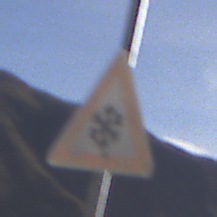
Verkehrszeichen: SchneeOderEisglaette
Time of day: MorningAfternoon
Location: Outdoor (Nature)
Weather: PartlyCloudy
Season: NotSpecified
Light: Natural